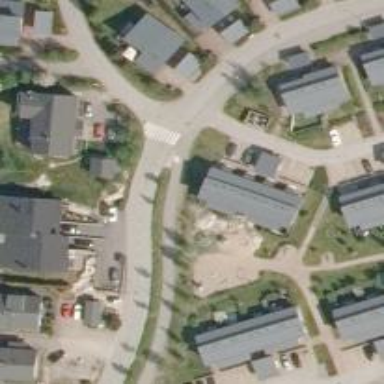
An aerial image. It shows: Asphalt cycleway.